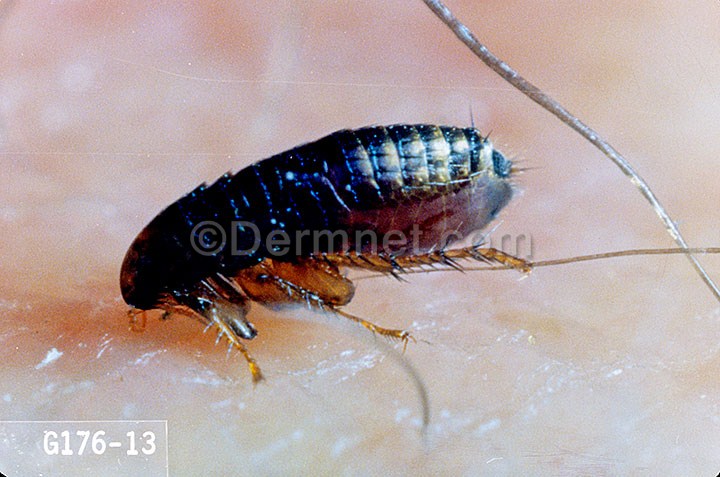
Disease: Scabies Lyme Disease and other Infestations and Bites